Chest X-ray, AP view. Patient: 61 years old, sex M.
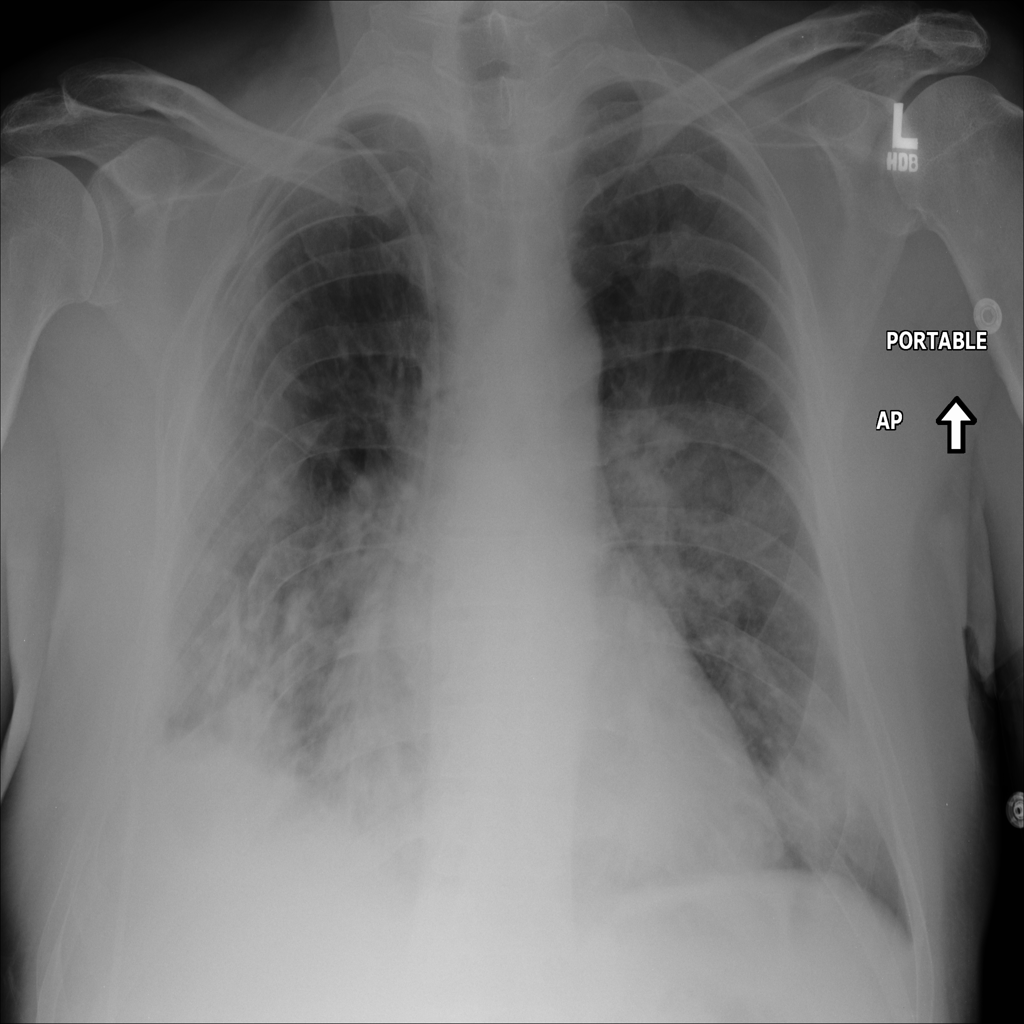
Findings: Consolidation